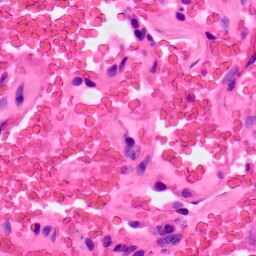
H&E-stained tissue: Lung